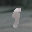
Label: 9